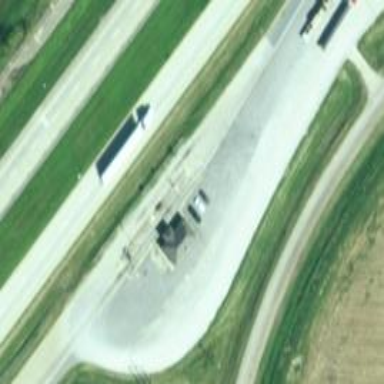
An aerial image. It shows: Weighbridge facility.